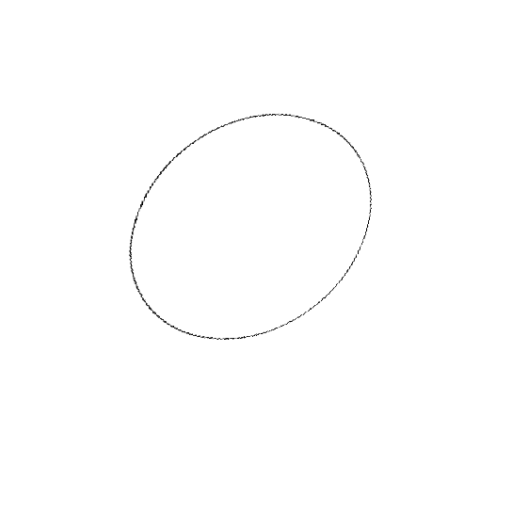
Crossing number: 0